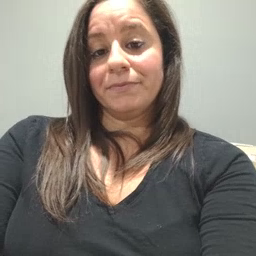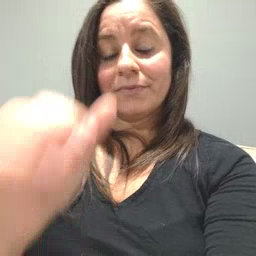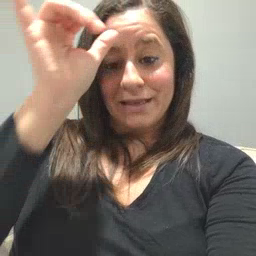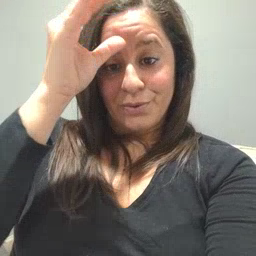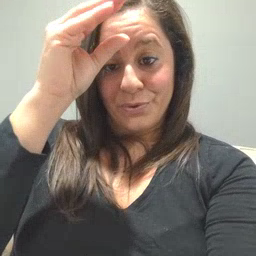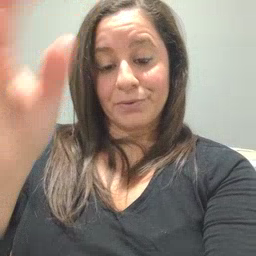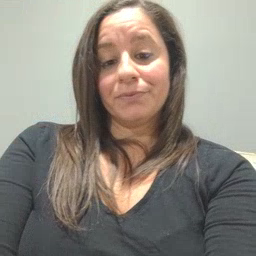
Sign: cowboy